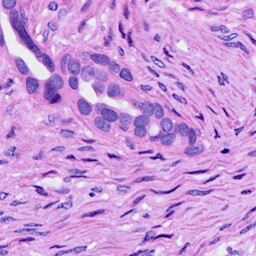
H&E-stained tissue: Ovarian